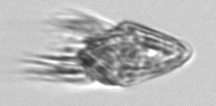
Label: Tontonia_appendiculariformis